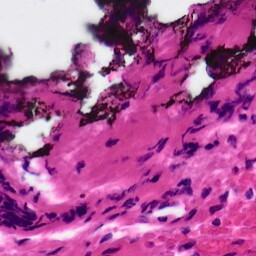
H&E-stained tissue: Ovarian